Question: I'm trying to initialize the breakout game so that the game starts with the paddle added to the canvas at a specified location then have the same paddle move with the mouse.

So, 1. create paddle and add on canvas
2. move paddle as it tracks the mouse's position.
PROBLEM: Paddle added to canvas stays where it is but another paddle NOT ADDED to canvas moves according to event listener. One paddle stays stationary and another tracks the mouse.
I have moved the add(paddle) statement to the mouse
ENV: Mac OSX 10.8.4 , JVM 1.6 (installed with OSX)
Is there some kind of setting in java that needs to be set to refresh the paddle upon mouse event? or is it an environmental issue?
'''
/*
* File: Breakout.java
* -------------------
* Name:
* Section Leader:
*
* This file will eventually implement the game of Breakout.
*/
import acm.graphics.*;
import acm.program.*;
import acm.util.*;
import java.applet.*;
import java.awt.*;
import java.awt.event.*;
public class Breakout extends GraphicsProgram {
/** Width and height of application window in pixels */
public static final int APPLICATION_WIDTH = 400;
public static final int APPLICATION_HEIGHT = 600;
/** Dimensions of game board
* Should not be used directly (use getWidth()/getHeight() instead).
* * */
private static final int WIDTH = APPLICATION_WIDTH;
private static final int HEIGHT = APPLICATION_HEIGHT;
/** Dimensions of the paddle */
private static final int PADDLE_WIDTH = 60;
private static final int PADDLE_HEIGHT = 10;
/** Offset of the paddle up from the bottom */
private static final int PADDLE_Y_OFFSET = 30;
/** Number of bricks per row */
private static final int NBRICKS_PER_ROW = 10;
/** Number of rows of bricks */
private static final int NBRICK_ROWS = 10;
/** Separation between bricks */
private static final int BRICK_SEP = 4;
/** Width of a brick */
private static final int BRICK_WIDTH =
(WIDTH - (NBRICKS_PER_ROW - 1) * BRICK_SEP) / NBRICKS_PER_ROW;
/** Height of a brick */
private static final int BRICK_HEIGHT = 8;
/** Radius of the ball in pixels */
private static final int BALL_RADIUS = 10;
/** Offset of the top brick row from the top */
private static final int BRICK_Y_OFFSET = 70;
/** Number of turns */
private static final int NTURNS = 3;
/** ADDED KNM Private Instance Variables */
private GRect paddle;
/* Method: run() */
/** Runs the Breakout program. */
public void run() {
/* You fill this in, along with any subsidiary methods */
init();
}
public void init(){
addMouseListeners();
setSize(APPLICATION_WIDTH,APPLICATION_HEIGHT);
prepTiles();
prepPaddle();
}
private void prepTiles(){
for (int i = 1; i <= NBRICK_ROWS; i++){
int x_pos_start = 0;//(CANVAS_MIDDLE - BRICK_WIDTH/2) - (NBRICKS_PER_ROW/2 - 2)*BRICK_WIDTH;
int y_pos = BRICK_Y_OFFSET + (i-1)*(BRICK_HEIGHT+BRICK_SEP);
Color BRICK_COLOR = getBRICK_COLOR(i);
//case for color fills
for(int y = 1; y <= NBRICKS_PER_ROW; y++ ){
//adjust to beginning of row then add bricks
int x_pos = x_pos_start + ((y-1)*(BRICK_WIDTH+BRICK_SEP));
G3DRect grect = new G3DRect(x_pos, y_pos, BRICK_WIDTH, BRICK_HEIGHT);
grect.setFilled(true);
grect.setColor(BRICK_COLOR);
add(grect);
}
}
}
public void prepPaddle(){
double x_pos = APPLICATION_WIDTH/2 - PADDLE_WIDTH/2;
double y_pos = APPLICATION_HEIGHT - PADDLE_HEIGHT - PADDLE_Y_OFFSET;
paddle = new GRect(x_pos, y_pos, PADDLE_WIDTH, PADDLE_HEIGHT);
paddle.setFilled(true);
paddle.setColor(Color.DARK_GRAY);
add(paddle); // want to keep this.
}
public void mouseMoved(MouseEvent e){
// add(paddle); // I tried moveing the statement here but, that doesn't create the paddle until the mouse hovers above the application canvas.
paddle.setLocation(e.getX() - PADDLE_WIDTH/2, paddle.getY());
if (paddle.getX() <= 0) paddle.setLocation(0, paddle.getY());
if (paddle.getX() + PADDLE_WIDTH >= getWidth()) paddle.setLocation(getWidth() - PADDLE_WIDTH, paddle.getY());
}
private Color getBRICK_COLOR(int i_row){
switch (i_row){
case 1 :
case 2 : return Color.RED;
case 3 :
case 4 : return Color.ORANGE;
case 5 :
case 6 : return Color.yellow;
case 7 :
case 8 : return Color.green;
case 9 :
case 10: return Color.cyan;
default: return Color.black;
}
}
}
'''
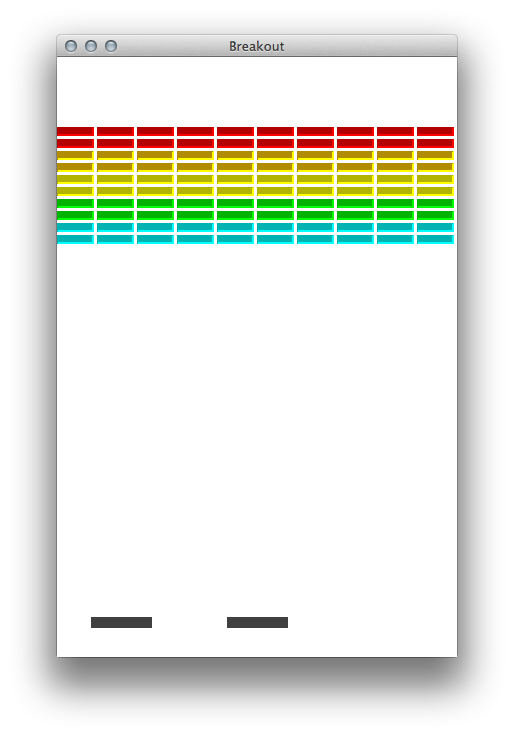
Answer: turns out i was calling init() procedure for the wrong reasons. I renamed the called caused the problem. i changed the function to something else and it all worked out fine. trying to figure out what happened ther